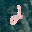
Label: 2